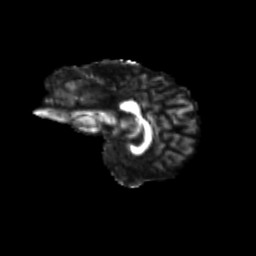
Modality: FA
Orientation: sagittal
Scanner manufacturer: siemens
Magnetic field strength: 3 T
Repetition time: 9.2 s
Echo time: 0.084 s